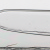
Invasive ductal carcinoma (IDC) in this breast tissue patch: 0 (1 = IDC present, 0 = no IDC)